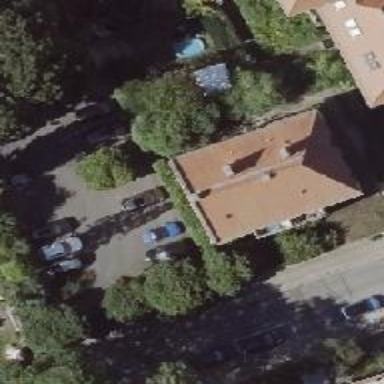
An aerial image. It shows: Hipped roof apartment building.